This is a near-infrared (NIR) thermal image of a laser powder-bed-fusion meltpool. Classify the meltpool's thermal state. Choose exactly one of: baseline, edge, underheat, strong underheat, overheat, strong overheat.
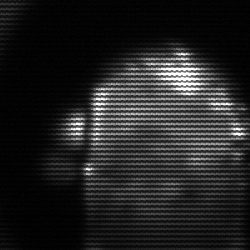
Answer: baseline